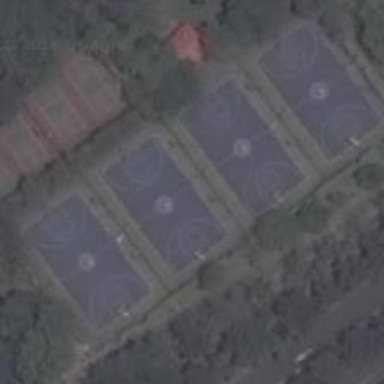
The trees surround these basketball courts and tennis courts on the edge of the road .